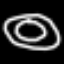
Label: donut